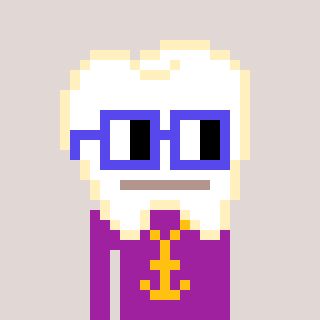
a pixel art character with square blue glasses, a tooth-shaped head and a magenta-colored body on a warm background